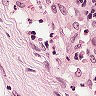
Metastatic tissue present: no